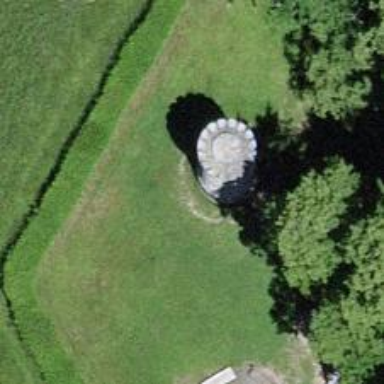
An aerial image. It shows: Historic memorial.